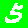
Digit: 5